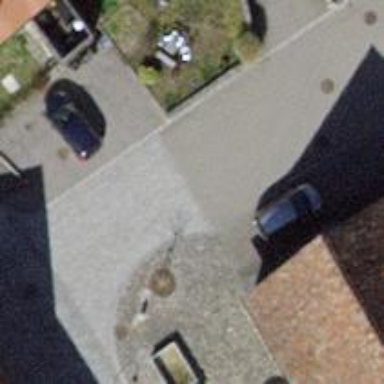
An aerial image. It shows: Residential road with sett surface.